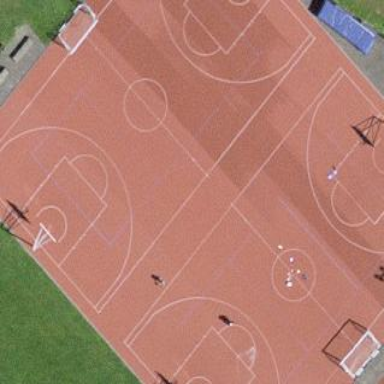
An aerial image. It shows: Multi-sport pitch on leisure land.